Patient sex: M
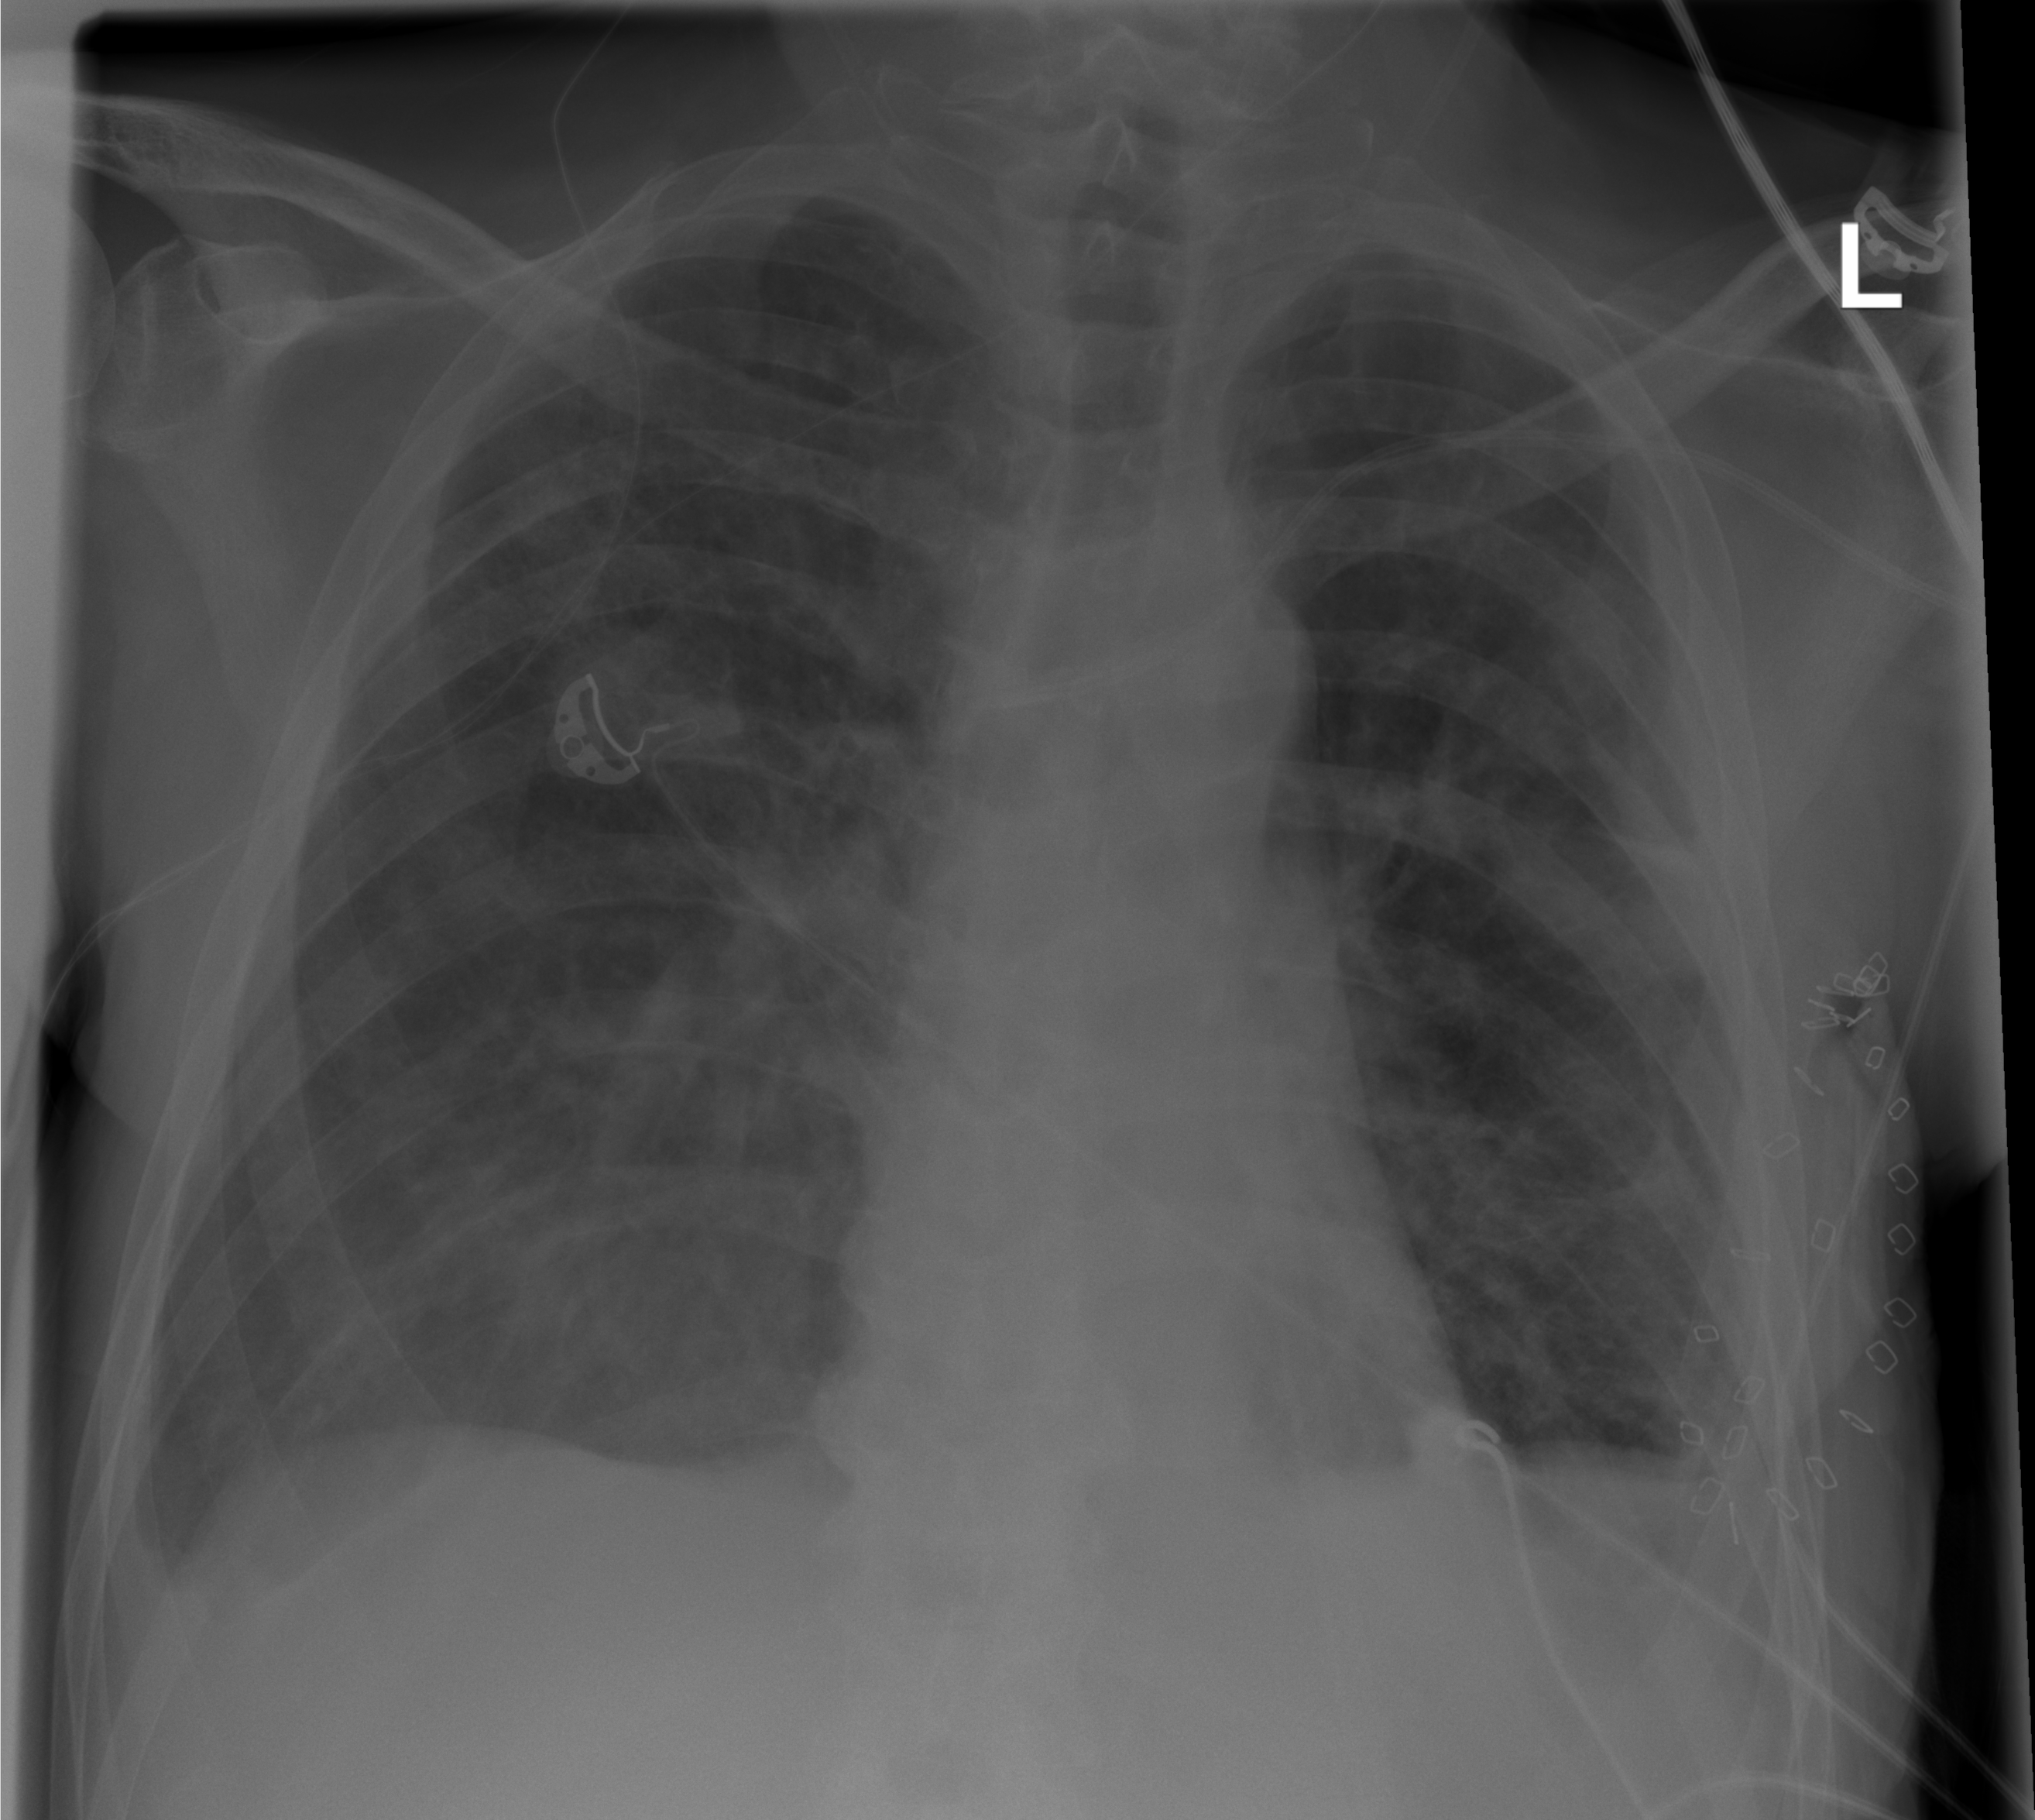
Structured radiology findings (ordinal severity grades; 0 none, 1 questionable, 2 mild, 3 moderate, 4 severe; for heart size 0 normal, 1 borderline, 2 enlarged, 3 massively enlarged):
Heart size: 0
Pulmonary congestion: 0
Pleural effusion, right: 2
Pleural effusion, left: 2
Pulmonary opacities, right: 0
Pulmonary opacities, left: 0
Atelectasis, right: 0
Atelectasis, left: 2